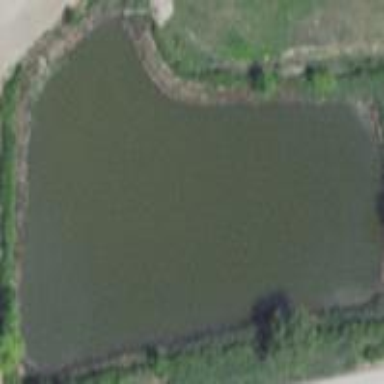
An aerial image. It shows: Picturesque pond located within basin area.